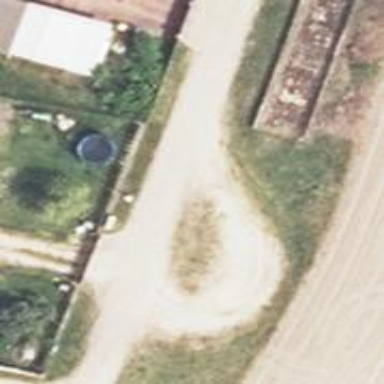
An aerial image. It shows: Turning circle on the road.